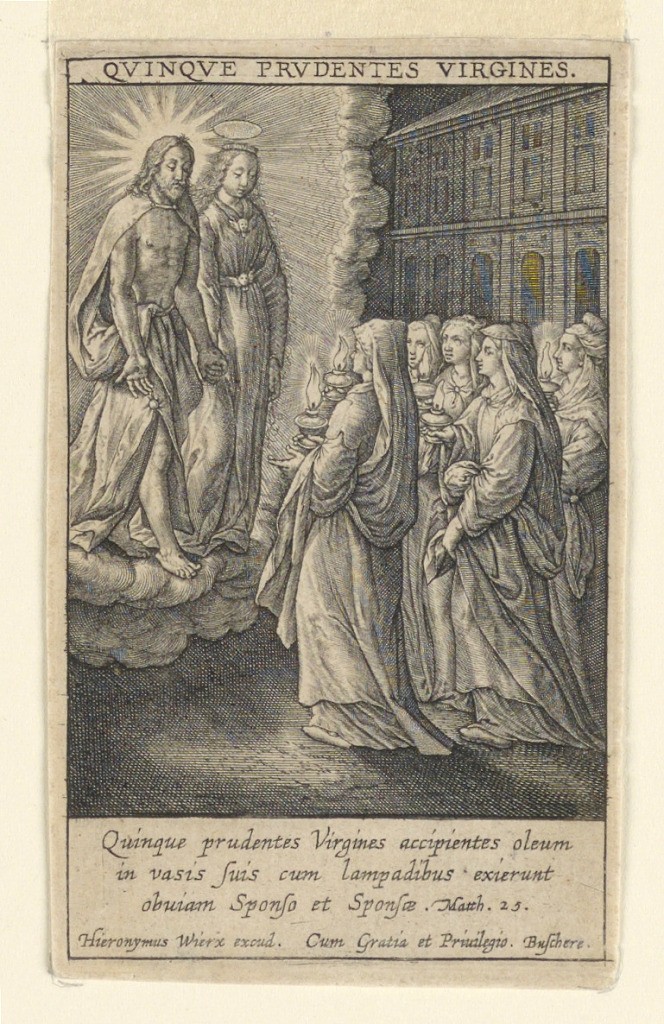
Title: The Five Wise Virgins, from the suite "Speculum Virginitatis"
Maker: Hieronymus Wierix, Flemish, 1553 - 1619
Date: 1575-1600
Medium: Engraving on paper
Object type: Print
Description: Christ appears to the Virgins, showeing his wounds. Mary is to his left, both she and Christ in clouds and bathed in light. To the right are the Virgins looking at them. Below, "Quinque prudentes Virgines accipientes oleum in vasis suis eum lampadibus exierunt obuiam Sponso et Sponsae. Matth. 21." The artist's name and "cum gratia et privilegio. Buschere."